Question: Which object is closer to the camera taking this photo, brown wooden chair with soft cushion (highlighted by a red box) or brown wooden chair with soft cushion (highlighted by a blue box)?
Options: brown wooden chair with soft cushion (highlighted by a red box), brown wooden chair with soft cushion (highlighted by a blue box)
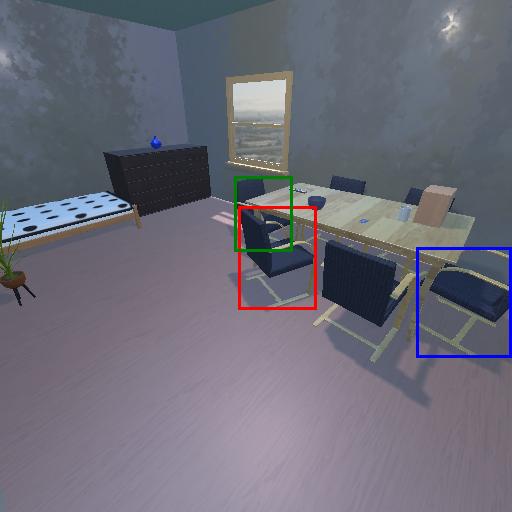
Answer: brown wooden chair with soft cushion (highlighted by a red box)